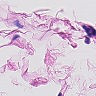
Metastatic tissue present: no